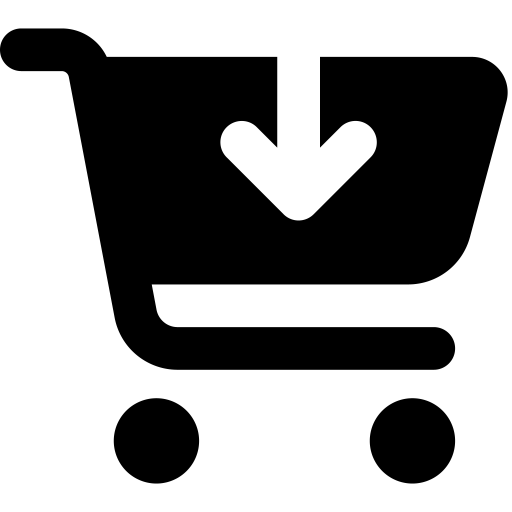
Tags: icon, FontAwesome, fa-icon, solid, cart, arrow, down